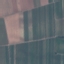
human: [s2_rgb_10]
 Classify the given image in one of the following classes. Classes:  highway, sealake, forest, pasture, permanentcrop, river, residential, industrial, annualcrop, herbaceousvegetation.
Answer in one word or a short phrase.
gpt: PermanentCrop